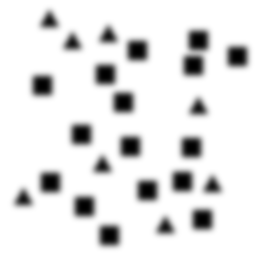
Squares: 16
Triangles: 8
Stars: 0
Total shapes: 24